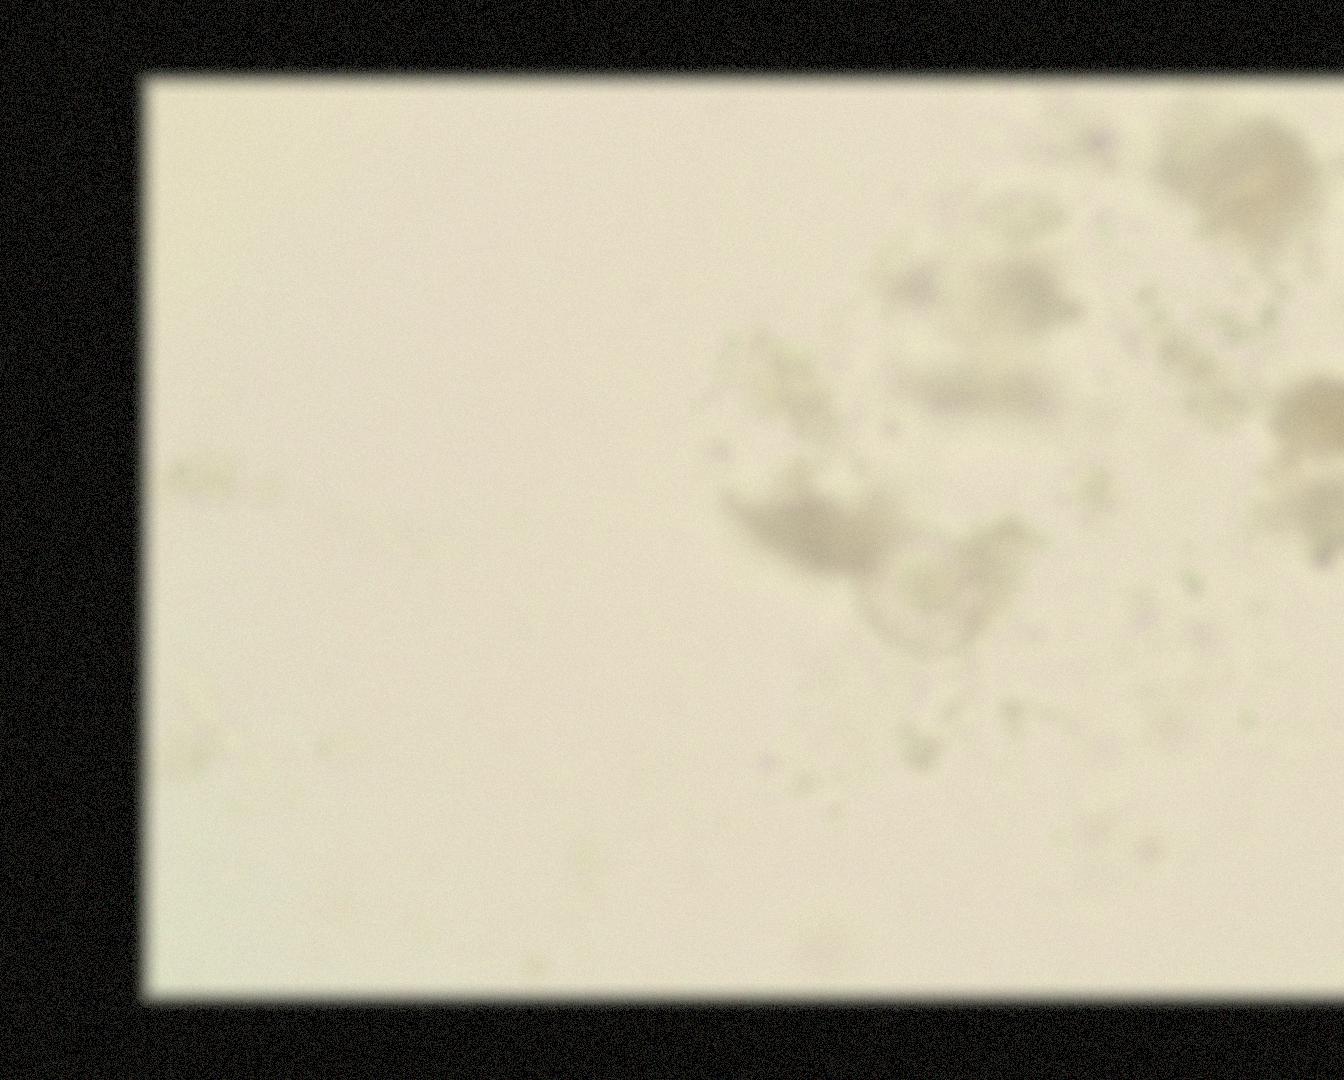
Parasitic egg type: Hymenolepis nana